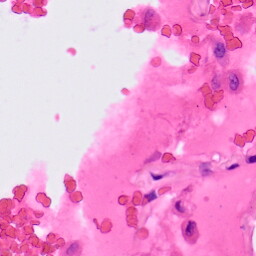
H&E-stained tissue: Lung